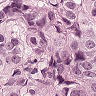
Metastatic tissue present: yes